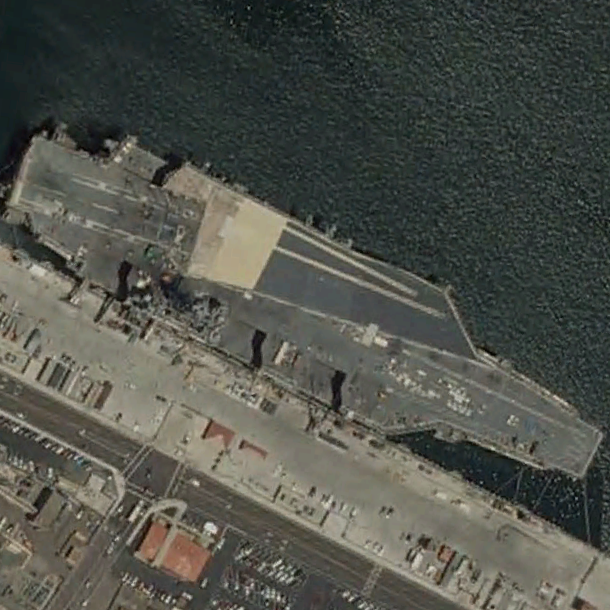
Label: aircraft_carrier